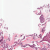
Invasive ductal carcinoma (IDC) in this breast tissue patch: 0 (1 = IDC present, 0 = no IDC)